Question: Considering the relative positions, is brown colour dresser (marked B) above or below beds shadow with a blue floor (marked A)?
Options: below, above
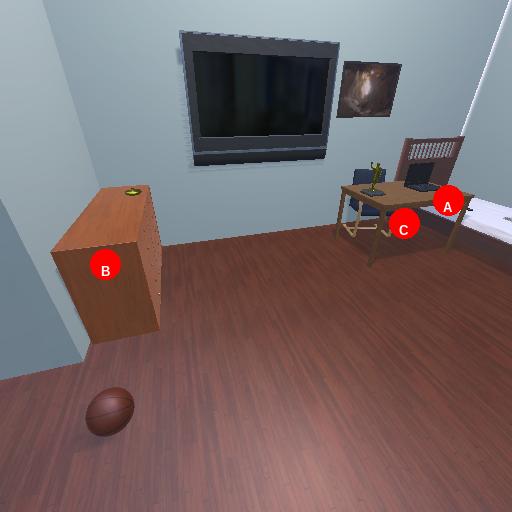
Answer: below